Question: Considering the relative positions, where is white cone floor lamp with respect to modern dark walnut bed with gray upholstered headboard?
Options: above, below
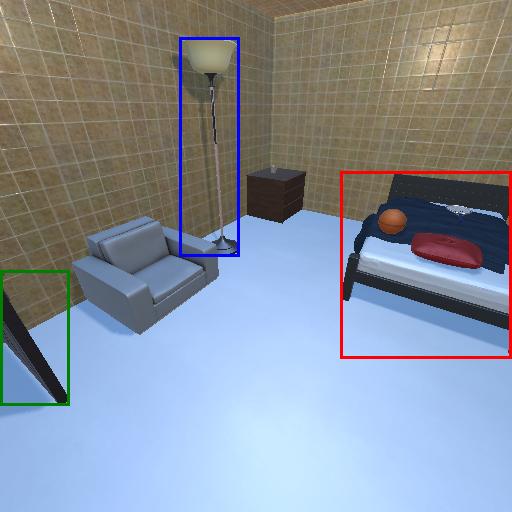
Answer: above